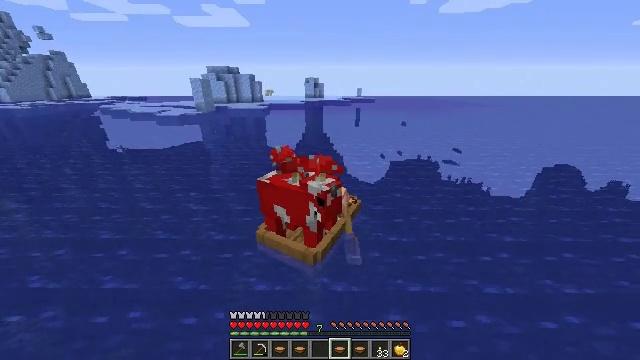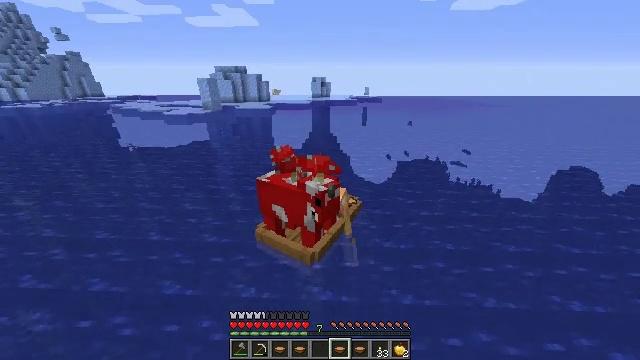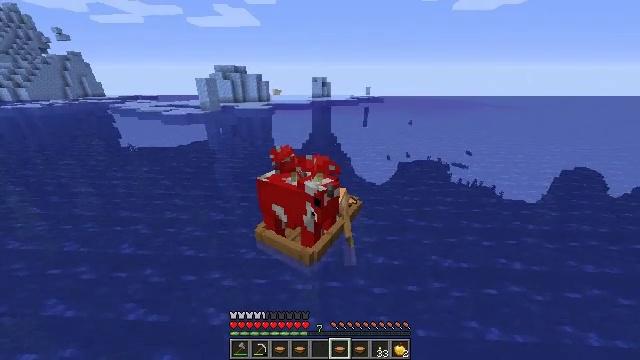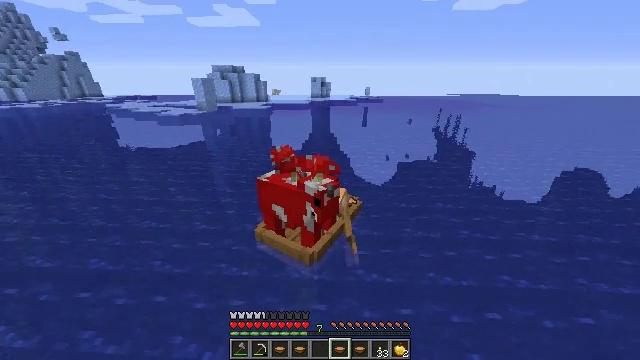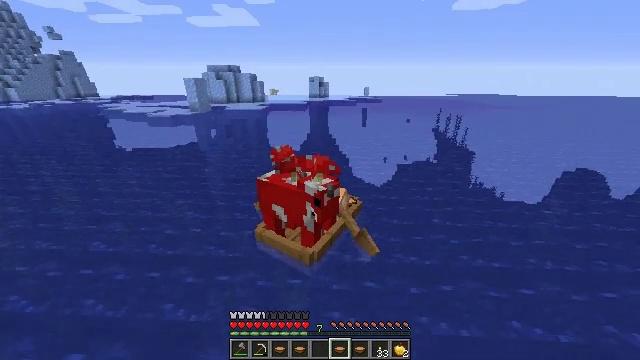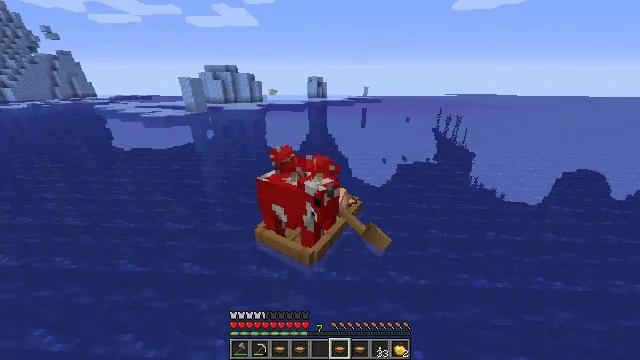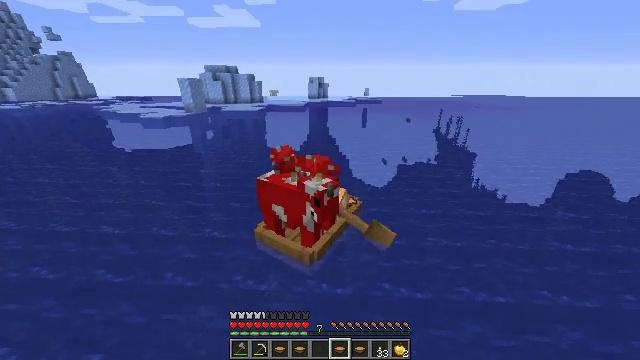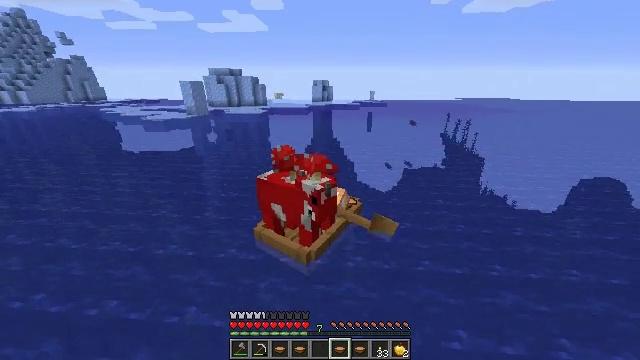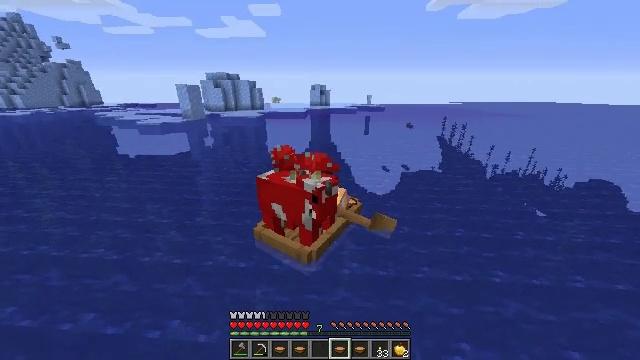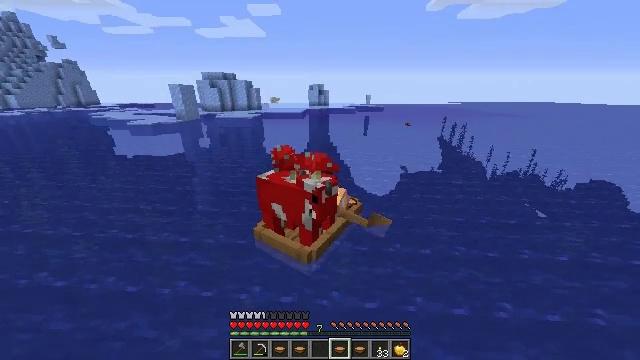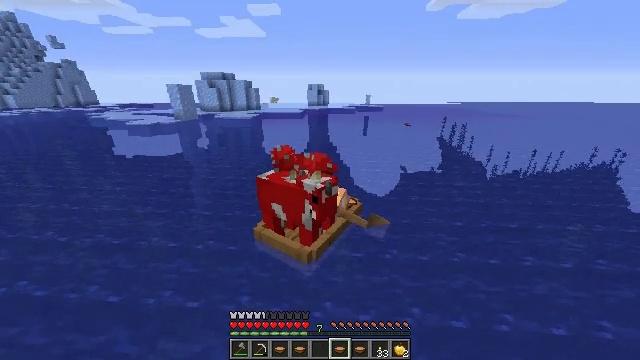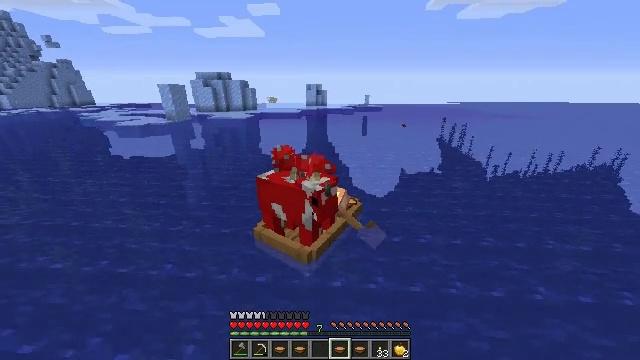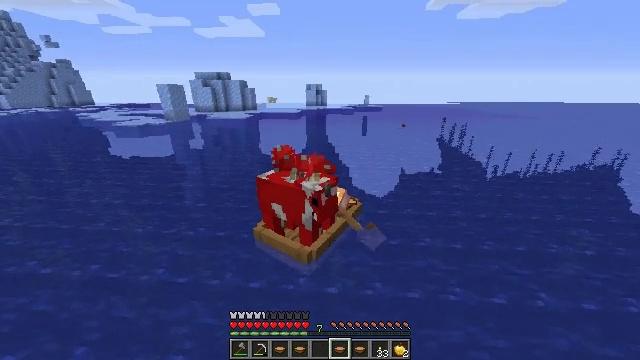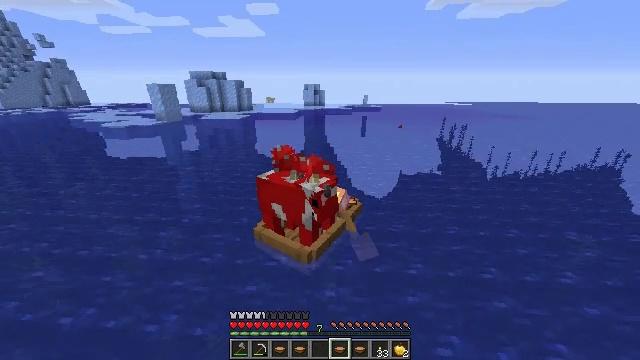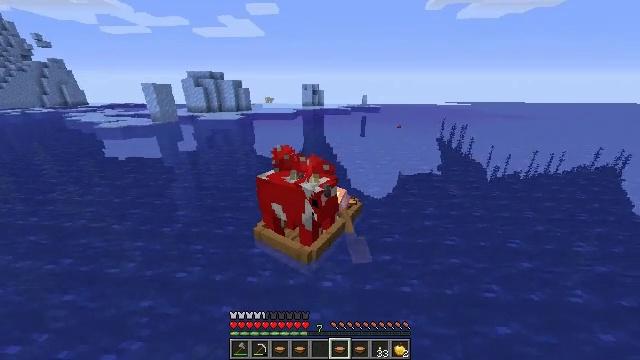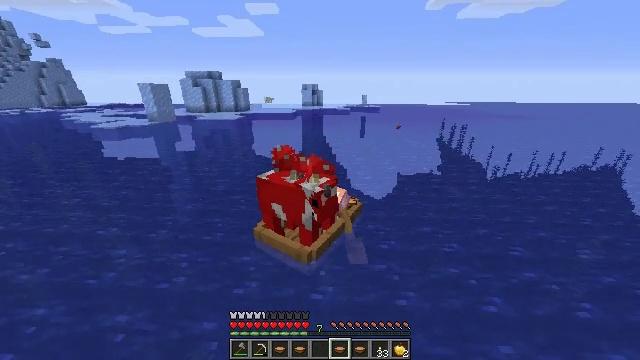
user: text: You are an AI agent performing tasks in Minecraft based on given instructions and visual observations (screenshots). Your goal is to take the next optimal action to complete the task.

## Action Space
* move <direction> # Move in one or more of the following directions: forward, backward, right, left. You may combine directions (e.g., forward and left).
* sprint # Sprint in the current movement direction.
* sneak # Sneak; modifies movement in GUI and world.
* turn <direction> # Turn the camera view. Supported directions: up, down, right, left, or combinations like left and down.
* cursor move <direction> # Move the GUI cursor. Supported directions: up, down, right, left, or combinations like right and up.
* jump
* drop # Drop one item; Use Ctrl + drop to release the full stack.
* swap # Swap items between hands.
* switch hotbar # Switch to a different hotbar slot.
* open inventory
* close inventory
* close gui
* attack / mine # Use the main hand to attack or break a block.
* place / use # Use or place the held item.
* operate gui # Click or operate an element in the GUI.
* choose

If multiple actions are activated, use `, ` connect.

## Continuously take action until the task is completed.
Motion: motion action
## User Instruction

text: Drop a mushroom stew.
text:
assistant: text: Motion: move forward, sprint, turn left
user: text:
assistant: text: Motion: move forward, sprint
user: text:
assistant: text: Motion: move forward, sprint
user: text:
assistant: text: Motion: move forward, sprint
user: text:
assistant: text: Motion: move forward, sprint
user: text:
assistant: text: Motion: move forward, sprint
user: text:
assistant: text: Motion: move forward, sprint, turn left
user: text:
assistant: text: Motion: move forward, sprint, turn up
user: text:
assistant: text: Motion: move forward, sprint
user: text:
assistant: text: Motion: move forward, sprint
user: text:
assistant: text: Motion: move forward, sprint
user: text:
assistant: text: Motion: move forward, sprint
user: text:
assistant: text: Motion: move forward, sprint
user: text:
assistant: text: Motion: move forward, sprint
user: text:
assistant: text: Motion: move forward, sprint
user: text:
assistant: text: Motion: move forward, sprint, turn left
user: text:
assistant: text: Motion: move forward, sprint
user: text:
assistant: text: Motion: move forward, sprint, turn left
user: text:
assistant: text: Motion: move forward, sprint, turn left
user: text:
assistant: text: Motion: move forward, sprint
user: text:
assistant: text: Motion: move forward, sprint
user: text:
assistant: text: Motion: move forward, sprint
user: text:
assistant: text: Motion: move forward, sprint
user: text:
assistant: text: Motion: move forward, sprint
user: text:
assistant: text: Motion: move forward, sprint
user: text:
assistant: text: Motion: move forward, sprint
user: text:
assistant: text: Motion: move forward, sprint
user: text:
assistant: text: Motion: move forward, sprint
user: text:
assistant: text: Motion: move forward, sprint
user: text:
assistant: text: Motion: move forward, sprint